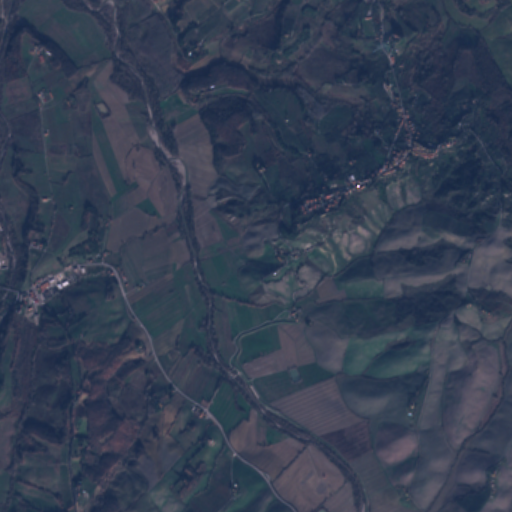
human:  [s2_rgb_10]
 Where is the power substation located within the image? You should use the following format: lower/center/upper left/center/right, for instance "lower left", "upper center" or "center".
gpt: The power substation is located in the upper right of the image.
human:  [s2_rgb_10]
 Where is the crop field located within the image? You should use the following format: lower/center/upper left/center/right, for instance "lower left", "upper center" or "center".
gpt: There is no crop field in the image.